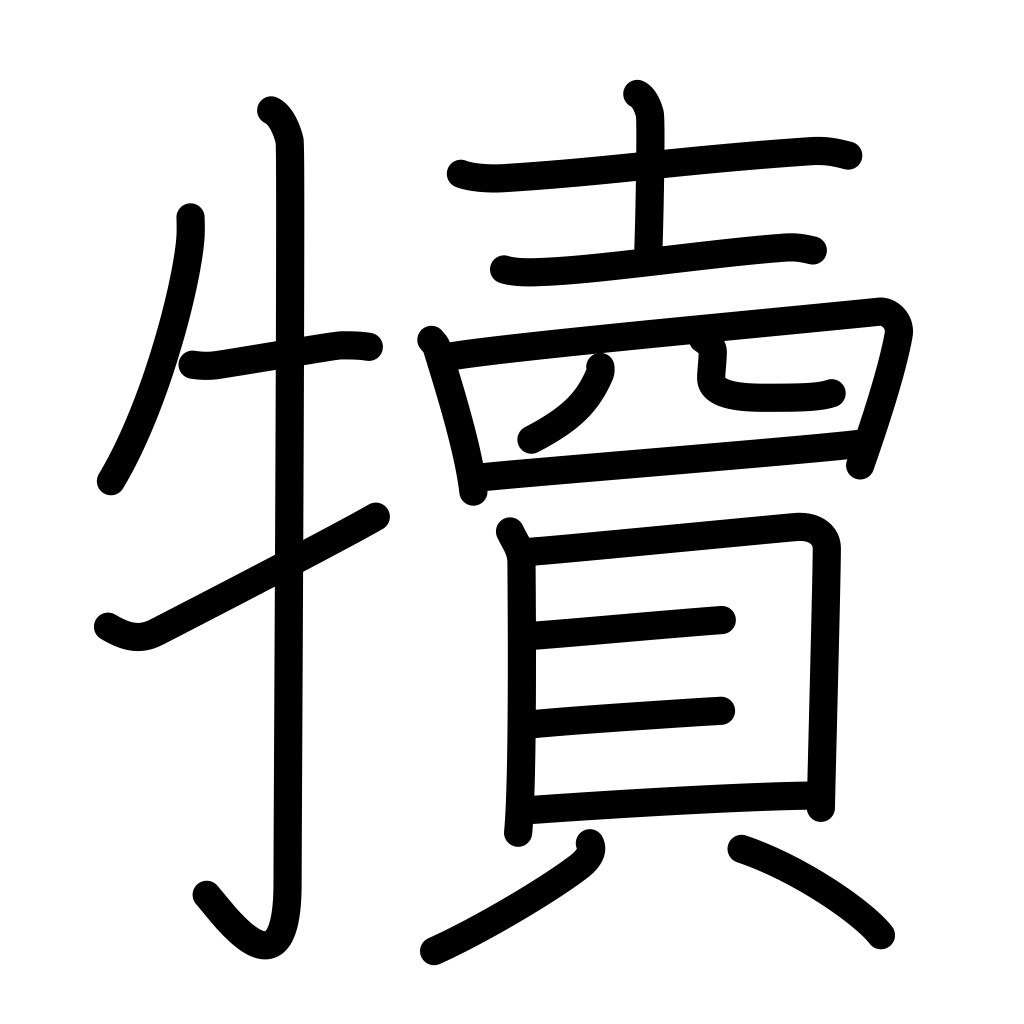
Meaning: calf